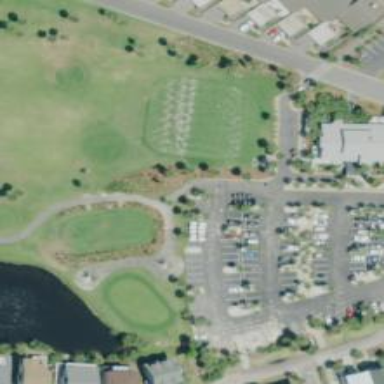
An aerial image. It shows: Path for golf carts.